Interaction volume radius: 5 \u00c5
Interaction volume height: 30 \u00c5
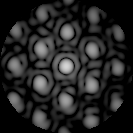
Disorder parameter: 0.3037